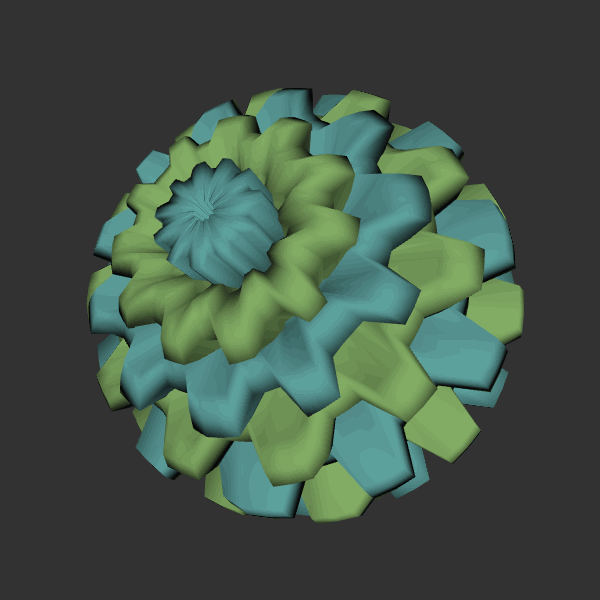
Background: dark